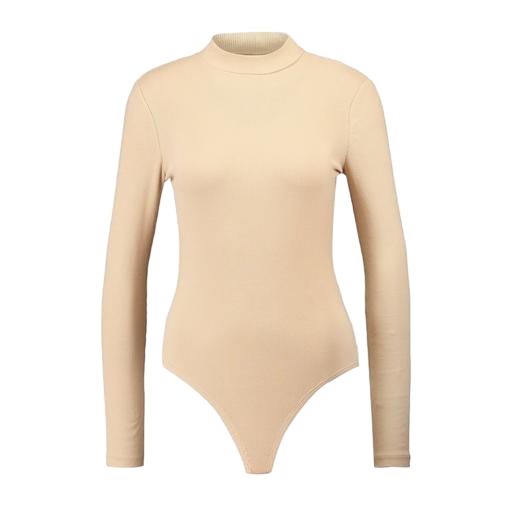
beige colored long sleeve, beige long sleeve, high-neck top, white background